Question: Is possible to draw a <URL> that has a background made by slanted lines?
An example with 'Rectangle' (sorry for the image quality):

And if i want dashed lines or change the line properties (stroke, thickness..)?
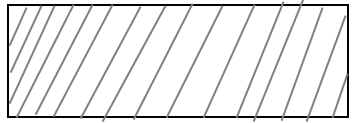
Answer: You can use solution from this article <URL>
'''
<VisualBrush
x:Key="HatchBrush"
TileMode="Tile" Viewport="0,0,10,10"
ViewportUnits="Absolute" Viewbox="0,0,10,10"
ViewboxUnits="Absolute">
<VisualBrush.Visual>
<Canvas>
<Rectangle Fill="Azure" Width="10" Height="10" />
<Path Stroke="Purple" Data="M 0 0 l 10 10" />
</Canvas>
</VisualBrush.Visual>
</VisualBrush>
'''
Just change the parameters etc. to fit your application
Usage:
'''
<Rectangle Width="80" Height="40"
Fill="{StaticResource HatchBrush}"/>
'''